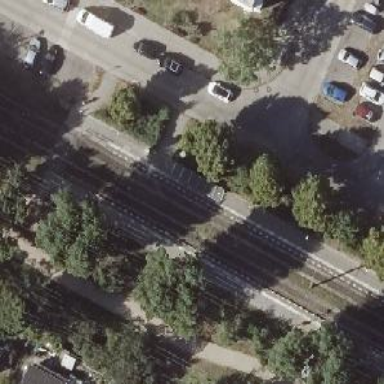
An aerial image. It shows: Footway with concrete surface.